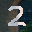
Label: 2